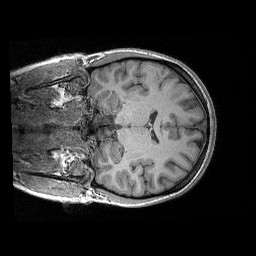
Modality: T1w
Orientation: coronal
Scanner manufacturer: siemens
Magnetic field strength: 3 T
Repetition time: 2.3 s
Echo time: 0.00298 s